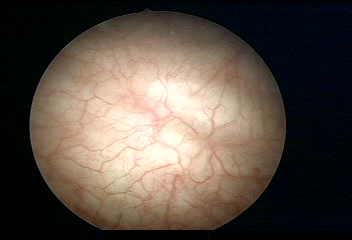
Modality: WLC
Class: Normal mucosa
Bladder cancer association: No